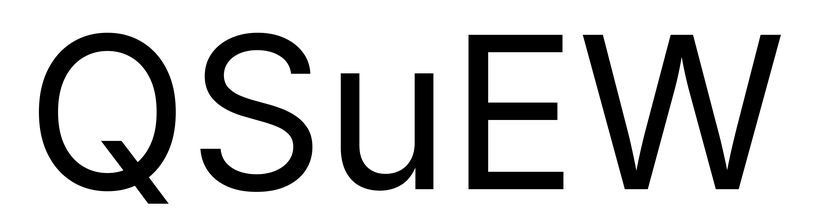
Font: Inter_Regular